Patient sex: M
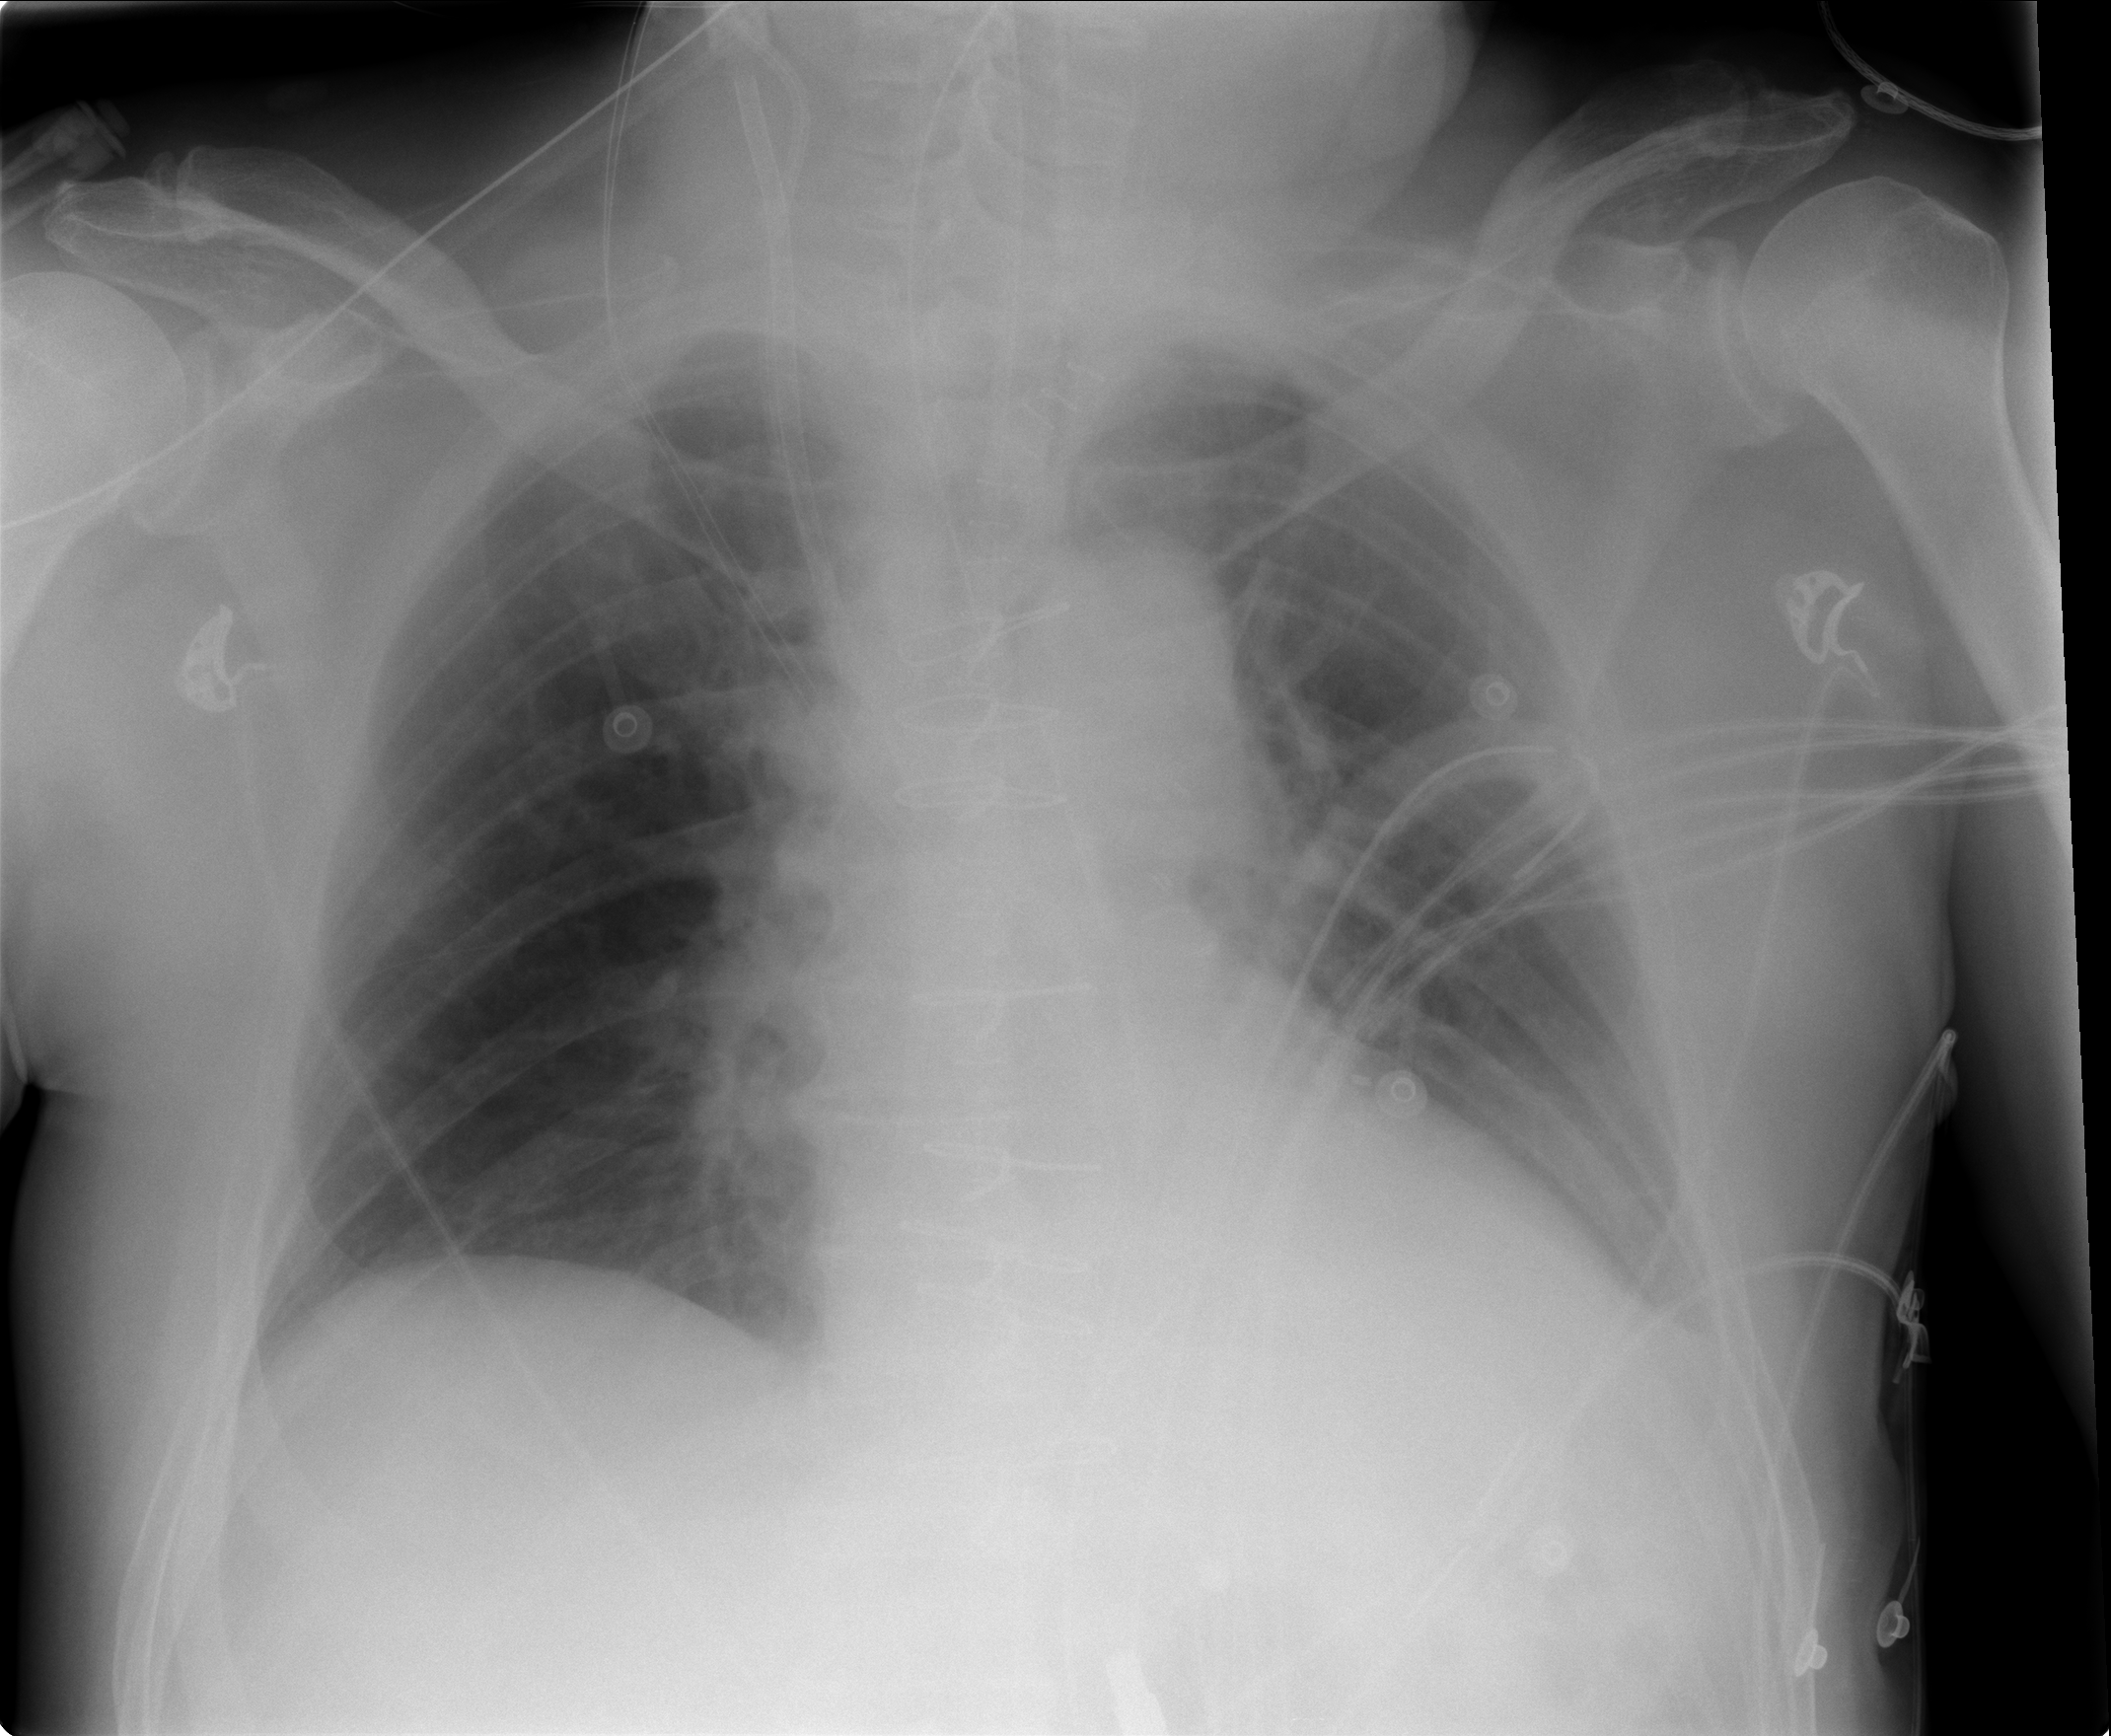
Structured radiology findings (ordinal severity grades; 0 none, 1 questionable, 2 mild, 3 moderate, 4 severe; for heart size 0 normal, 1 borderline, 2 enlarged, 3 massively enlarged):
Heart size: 0
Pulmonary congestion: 2
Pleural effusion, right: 0
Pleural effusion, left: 2
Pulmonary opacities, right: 0
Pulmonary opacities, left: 0
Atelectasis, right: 0
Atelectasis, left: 2